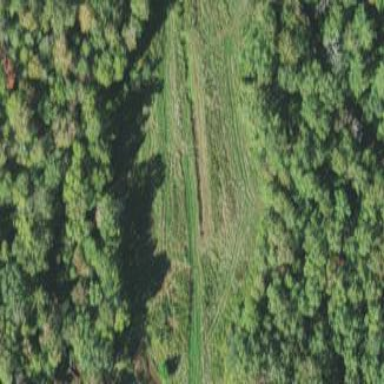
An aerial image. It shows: Wildlife opening in meadow.